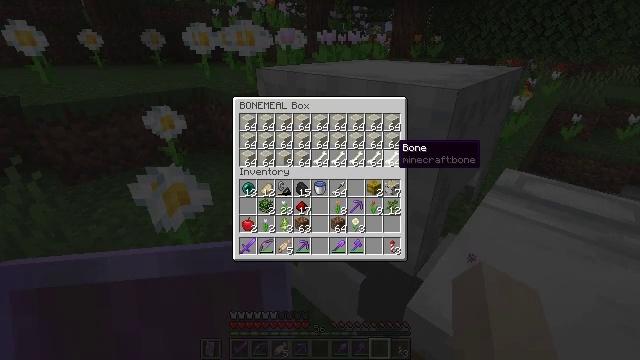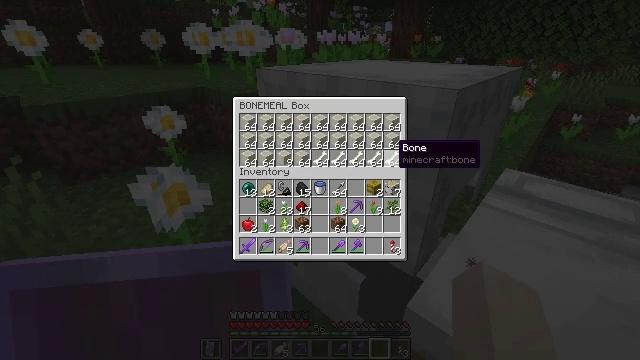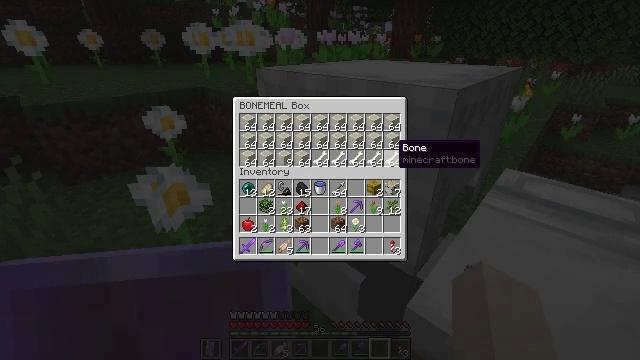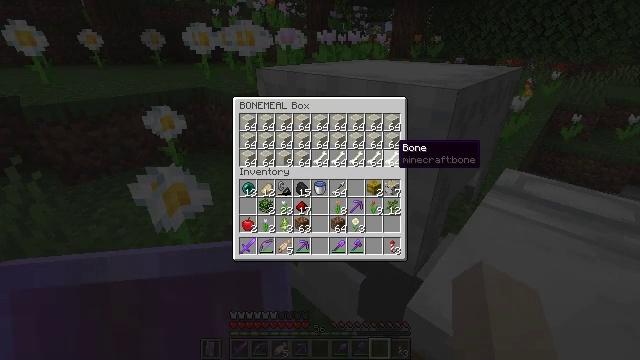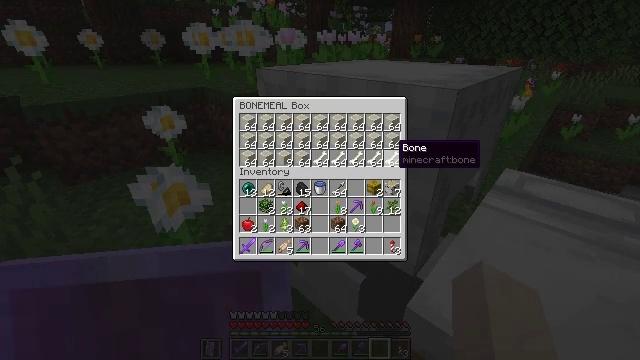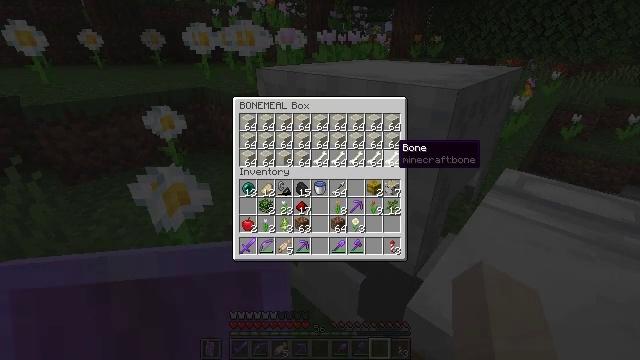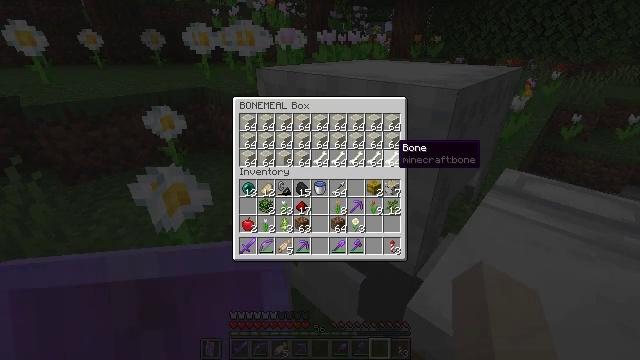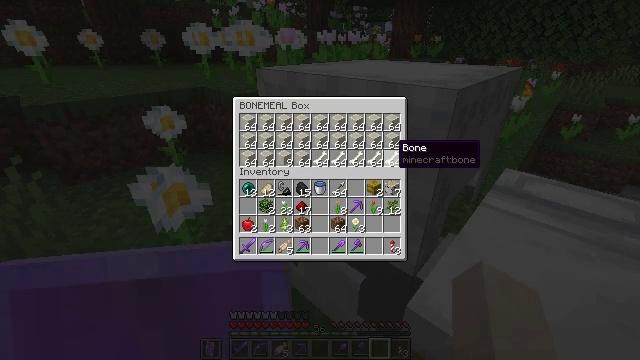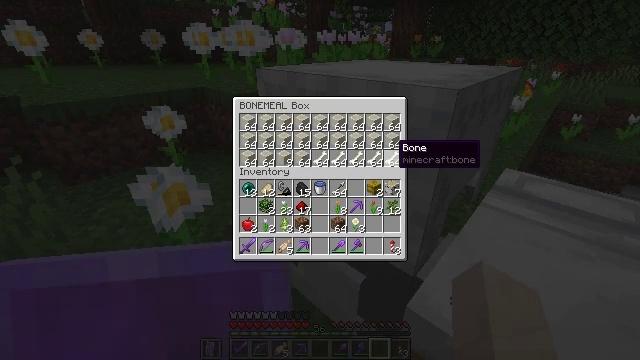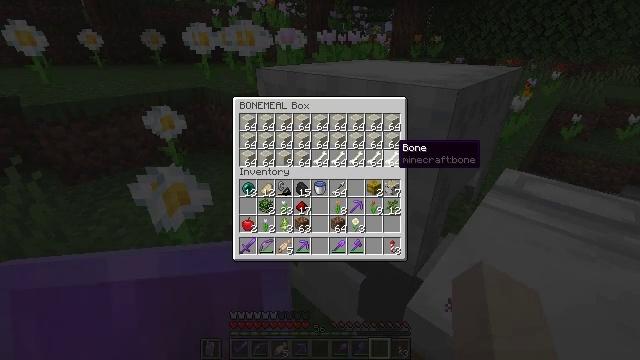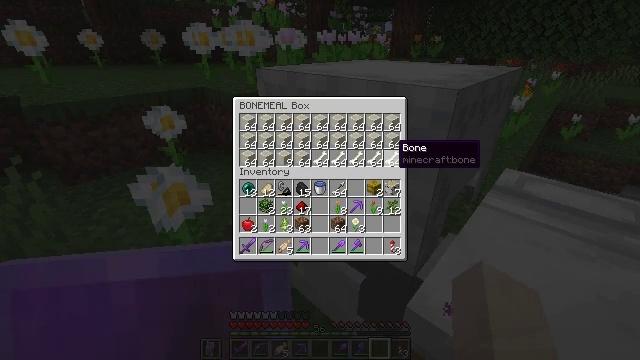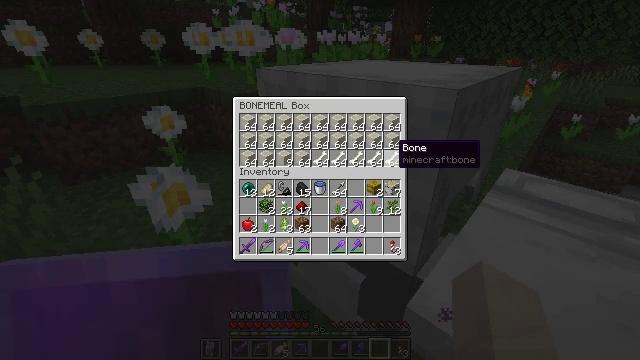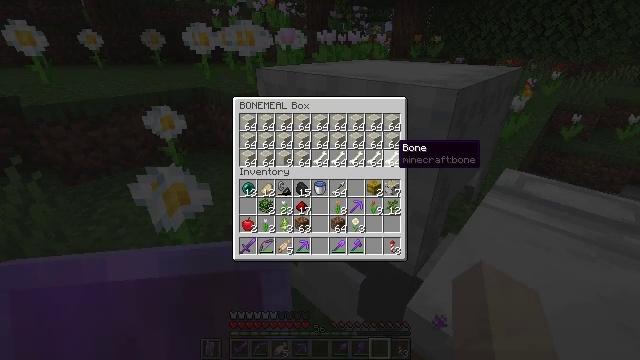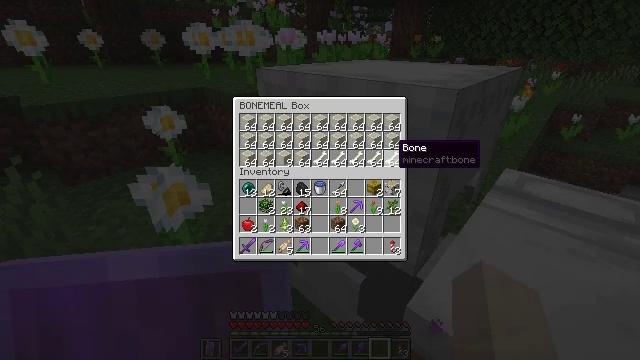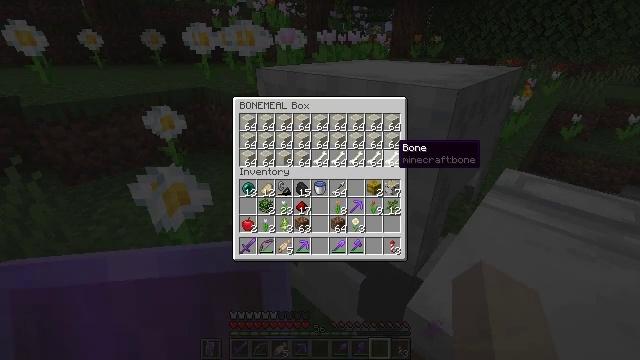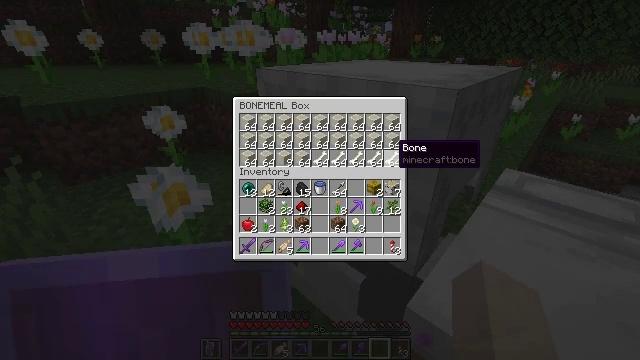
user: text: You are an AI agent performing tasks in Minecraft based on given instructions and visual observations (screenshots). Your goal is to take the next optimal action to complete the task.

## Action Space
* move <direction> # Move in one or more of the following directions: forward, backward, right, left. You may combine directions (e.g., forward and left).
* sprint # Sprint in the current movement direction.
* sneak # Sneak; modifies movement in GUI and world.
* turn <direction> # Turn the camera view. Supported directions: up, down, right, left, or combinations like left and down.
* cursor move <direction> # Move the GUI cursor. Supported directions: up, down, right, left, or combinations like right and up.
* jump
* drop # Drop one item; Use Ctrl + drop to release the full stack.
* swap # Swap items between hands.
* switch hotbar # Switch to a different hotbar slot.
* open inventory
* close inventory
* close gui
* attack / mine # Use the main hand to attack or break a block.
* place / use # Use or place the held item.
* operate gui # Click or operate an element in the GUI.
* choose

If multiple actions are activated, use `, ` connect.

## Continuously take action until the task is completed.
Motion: motion action
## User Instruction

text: Remove the existing composter.
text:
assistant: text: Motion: sneak
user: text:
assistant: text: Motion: sneak
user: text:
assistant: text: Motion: sneak
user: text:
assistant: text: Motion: sneak
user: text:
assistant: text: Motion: sneak
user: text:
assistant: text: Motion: sneak
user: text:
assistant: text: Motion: sneak
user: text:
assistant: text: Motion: sneak
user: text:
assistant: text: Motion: sneak
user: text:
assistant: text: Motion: sneak
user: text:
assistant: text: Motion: sneak
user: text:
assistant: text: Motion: sneak
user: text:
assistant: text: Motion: sneak
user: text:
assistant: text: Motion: sneak
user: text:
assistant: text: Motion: sneak
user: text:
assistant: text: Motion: sneak
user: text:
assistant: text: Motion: sneak
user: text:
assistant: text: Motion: sneak
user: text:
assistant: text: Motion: sneak
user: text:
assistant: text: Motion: sneak
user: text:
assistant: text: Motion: sneak
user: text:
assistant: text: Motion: sneak
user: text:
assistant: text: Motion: sneak
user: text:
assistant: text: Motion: sneak
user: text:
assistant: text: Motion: sneak
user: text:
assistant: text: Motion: sneak
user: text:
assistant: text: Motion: sneak
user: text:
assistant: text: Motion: sneak
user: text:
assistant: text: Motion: sneak
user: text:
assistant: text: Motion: sneak